Interaction volume radius: 10 \u00c5
Interaction volume height: 40 \u00c5
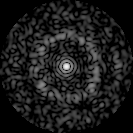
Disorder parameter: 0.7573